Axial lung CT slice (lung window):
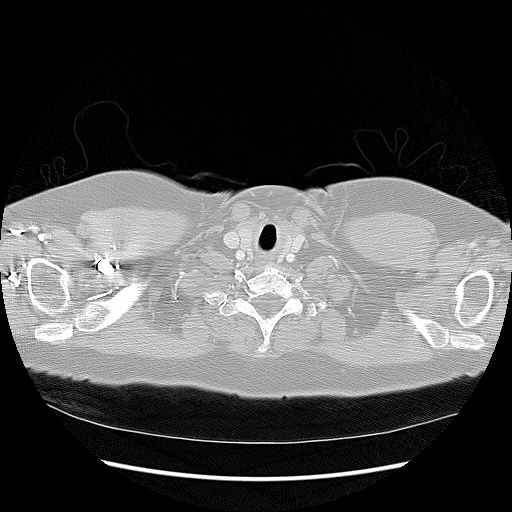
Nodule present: no